Question: I want to use a database hosted on Azure with some sort of backend for my app made with apache cordova tools for visual studio.
My thought was that I could create my JS object in the app itself send that to the C#/JS code on azure which will then put that data in the database.
I have created an Azure .NET mobile service with a database but I have no idea how to actually use it to store data.

1) How do I pass data from my app to the db?2) Do I need C# code?3) Where do I put it?
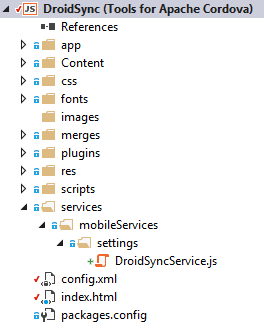
Answer: This tutorial shows how to work with the PhoneGap version of Cordova against a JavaScript backend Mobile Service:
<URL>
Here's one for regular Cordova:
<URL>
You do not have to use C# - Mobile Services offers a Node.JS backend as well. Both provide a table abstraction that is covered in the tutorials. Basically, your Cordova client would reference the tables object on your MobileServiceClient, and then you can use the insert/read/update/delete methods exposed there with simple JSON objects.